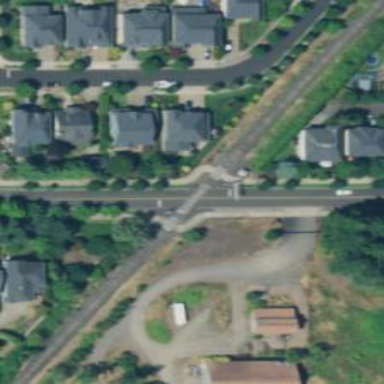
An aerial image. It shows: Railway crossing.